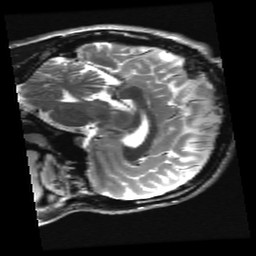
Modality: T2w
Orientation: sagittal
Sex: male
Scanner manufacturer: ge
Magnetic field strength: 3 T
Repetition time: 5 s
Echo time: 0.1012 s